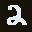
Label: 2